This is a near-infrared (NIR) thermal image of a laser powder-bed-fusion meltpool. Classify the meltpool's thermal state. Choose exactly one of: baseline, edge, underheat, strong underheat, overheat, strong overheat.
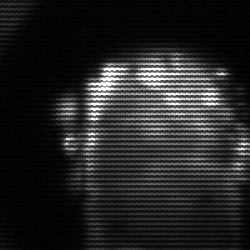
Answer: baseline